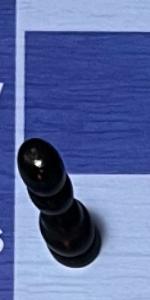
Label: Pawn_Black